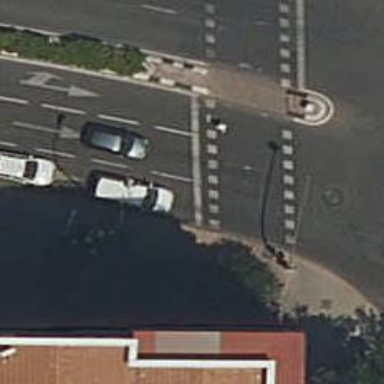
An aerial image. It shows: Traffic signals at road crossing.